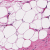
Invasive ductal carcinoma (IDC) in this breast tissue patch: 0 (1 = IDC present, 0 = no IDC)